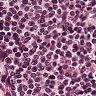
Metastatic tissue present: no